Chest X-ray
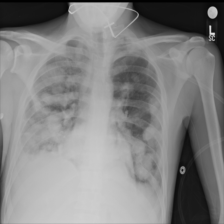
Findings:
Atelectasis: negative
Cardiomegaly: negative
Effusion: negative
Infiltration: negative
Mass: negative
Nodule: positive
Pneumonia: negative
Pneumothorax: negative
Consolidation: negative
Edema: negative
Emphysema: negative
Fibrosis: negative
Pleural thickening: negative
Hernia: negative